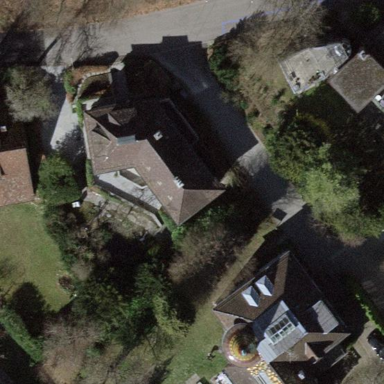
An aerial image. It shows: Building with hipped roof.